Interaction volume radius: 5 \u00c5
Interaction volume height: 10 \u00c5
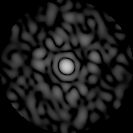
Disorder parameter: 0.8841